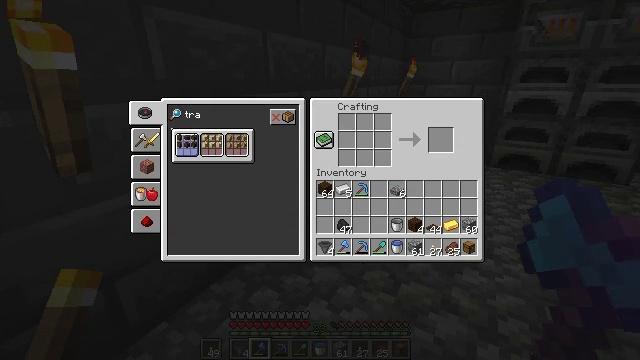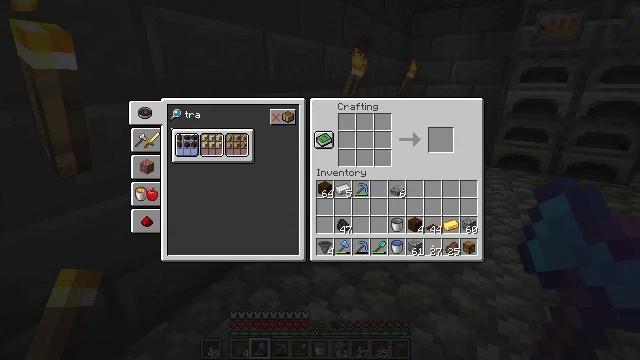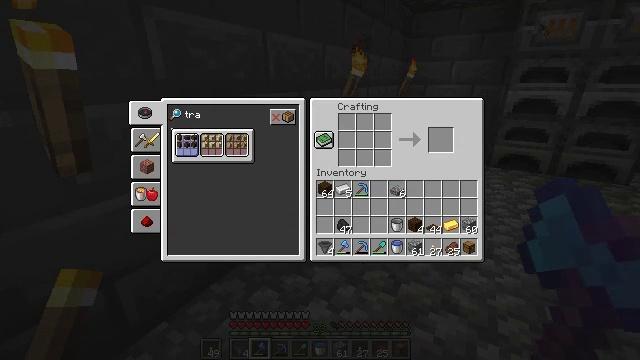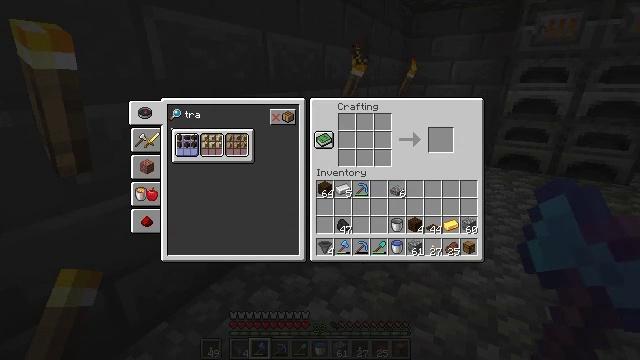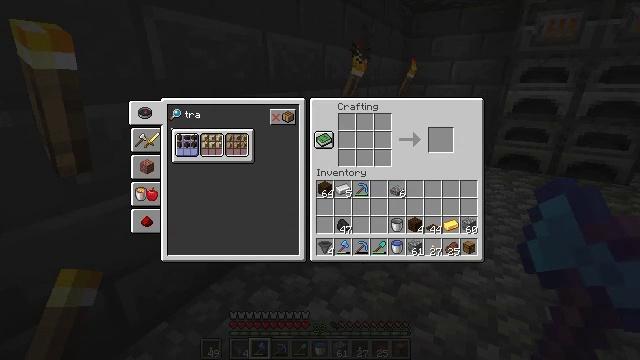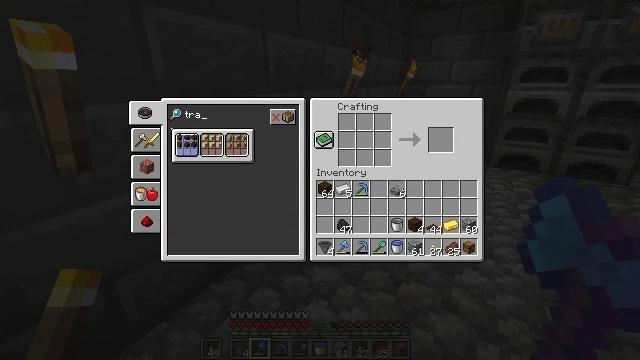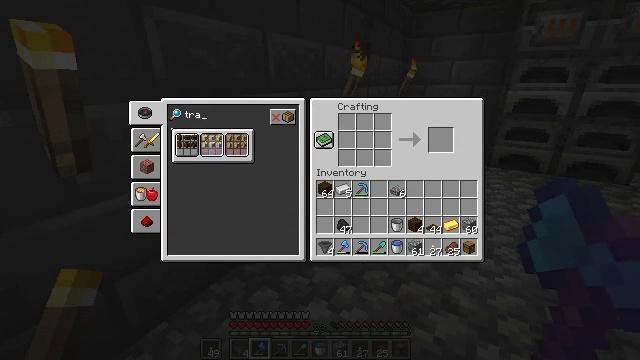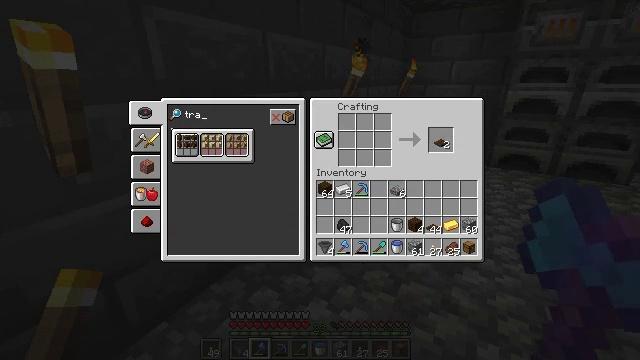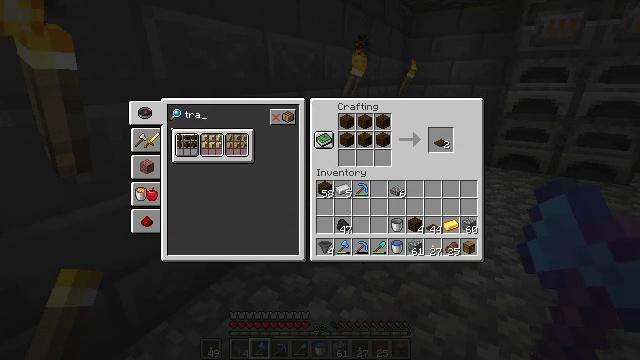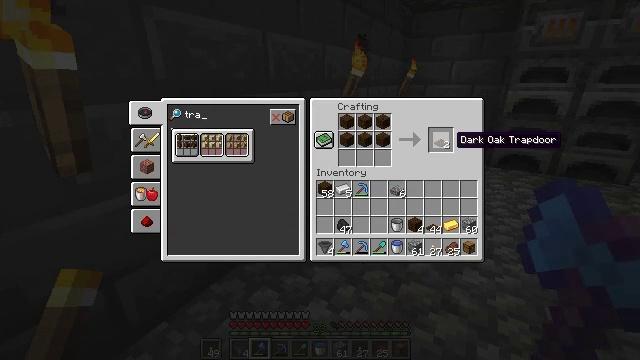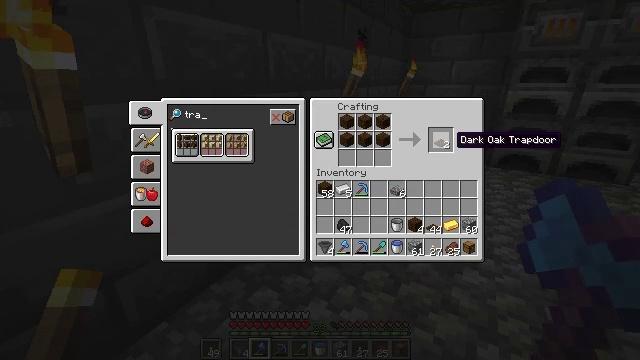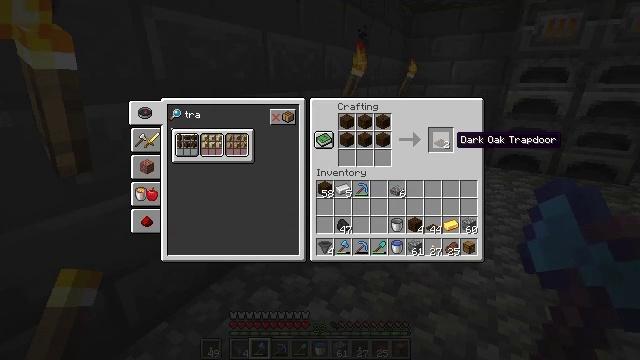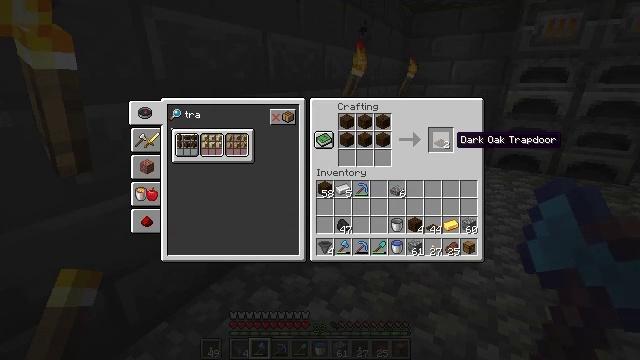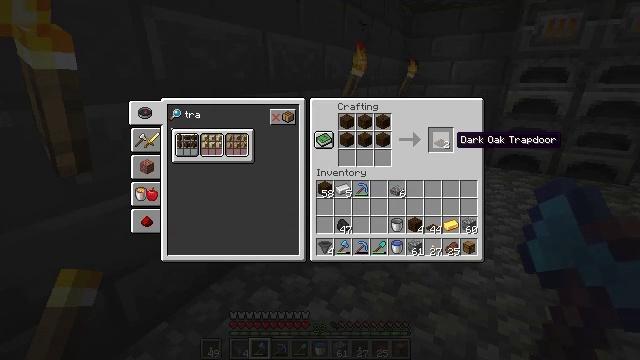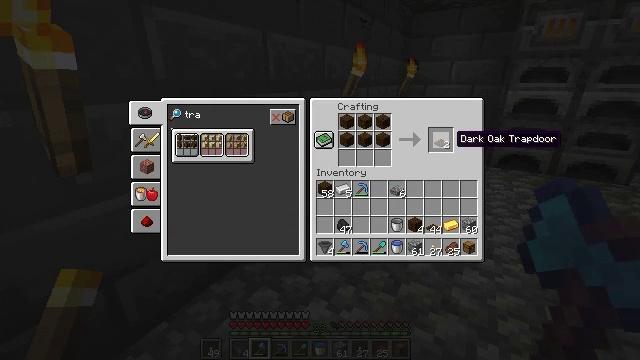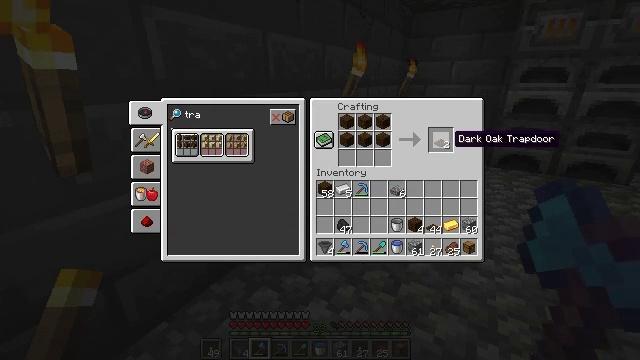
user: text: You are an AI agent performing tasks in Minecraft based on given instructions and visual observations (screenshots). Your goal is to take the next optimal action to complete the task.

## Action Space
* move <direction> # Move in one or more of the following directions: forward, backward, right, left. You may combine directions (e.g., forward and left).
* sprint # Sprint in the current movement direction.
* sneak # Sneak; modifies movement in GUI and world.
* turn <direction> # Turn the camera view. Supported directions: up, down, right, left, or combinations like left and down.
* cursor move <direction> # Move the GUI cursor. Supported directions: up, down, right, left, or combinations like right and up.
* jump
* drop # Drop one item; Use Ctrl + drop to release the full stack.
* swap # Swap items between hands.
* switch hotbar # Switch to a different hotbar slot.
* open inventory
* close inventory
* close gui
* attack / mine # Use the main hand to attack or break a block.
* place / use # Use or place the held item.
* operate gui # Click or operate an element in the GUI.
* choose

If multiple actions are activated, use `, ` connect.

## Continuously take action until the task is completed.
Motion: motion action
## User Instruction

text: Use dark oak planks to craft a dark oak trapdoor.
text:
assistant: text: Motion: no_op
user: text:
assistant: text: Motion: operate gui
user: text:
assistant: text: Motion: operate gui
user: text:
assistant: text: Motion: operate gui
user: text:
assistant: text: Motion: no_op
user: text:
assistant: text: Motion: cursor move right
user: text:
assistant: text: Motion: cursor move right
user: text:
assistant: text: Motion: cursor move right
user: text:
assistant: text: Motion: cursor move right
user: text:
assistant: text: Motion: no_op
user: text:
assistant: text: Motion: no_op
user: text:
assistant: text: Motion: no_op
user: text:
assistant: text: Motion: no_op
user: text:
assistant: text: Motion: no_op
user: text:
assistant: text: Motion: no_op
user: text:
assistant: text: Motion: no_op
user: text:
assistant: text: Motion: no_op
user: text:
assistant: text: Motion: no_op
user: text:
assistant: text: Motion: no_op
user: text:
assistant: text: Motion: no_op
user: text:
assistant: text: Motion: no_op
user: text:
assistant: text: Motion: no_op
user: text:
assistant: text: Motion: no_op
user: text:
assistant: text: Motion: no_op
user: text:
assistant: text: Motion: no_op
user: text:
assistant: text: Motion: no_op
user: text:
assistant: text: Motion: no_op
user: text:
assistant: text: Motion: no_op
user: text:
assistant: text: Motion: no_op
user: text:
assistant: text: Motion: no_op